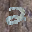
Label: 2